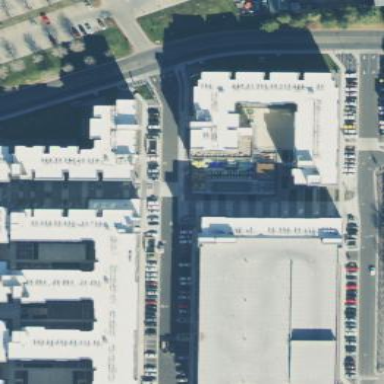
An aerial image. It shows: Multi-storey parking building.